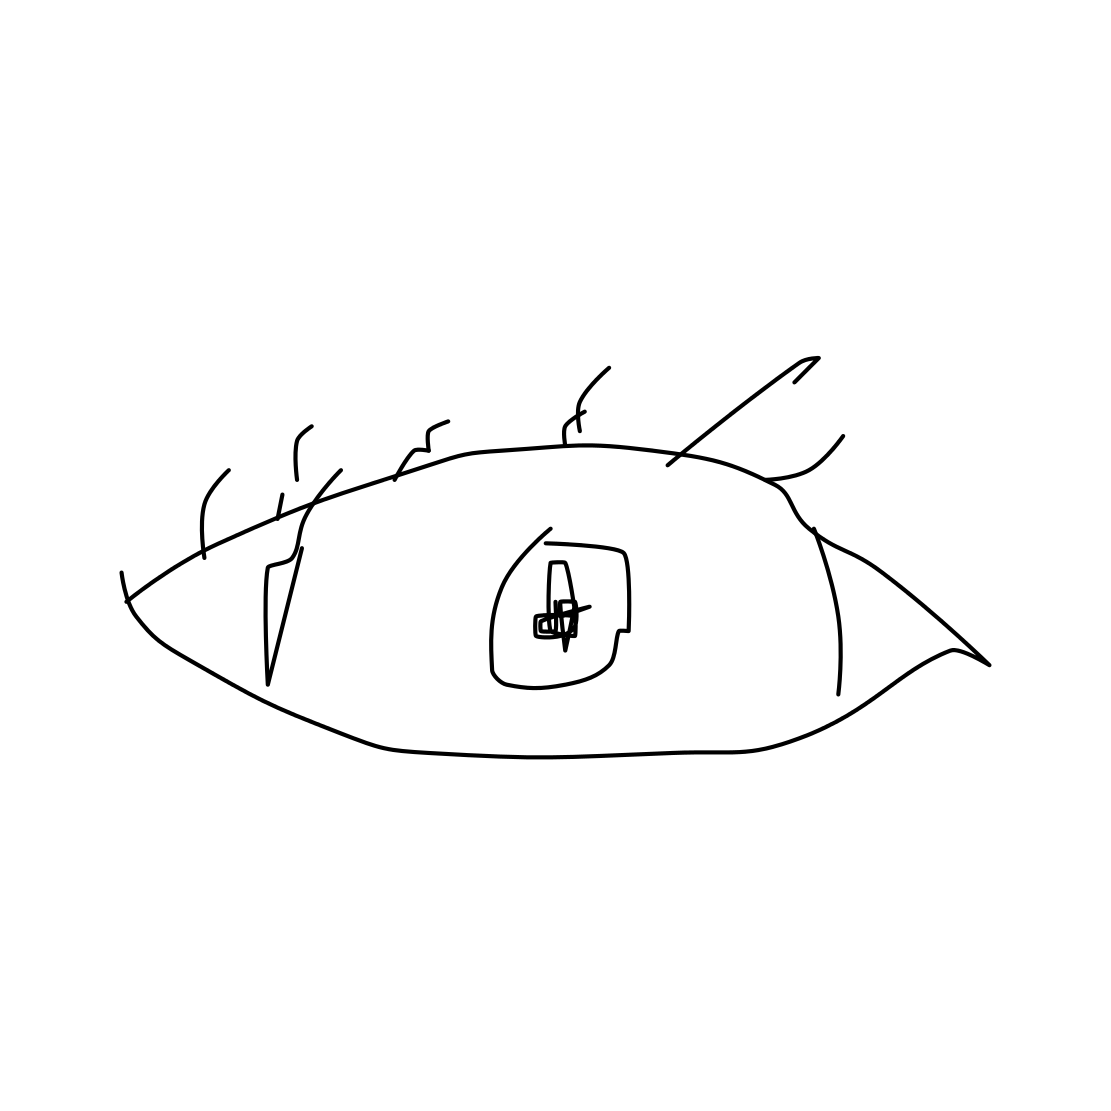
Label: eye